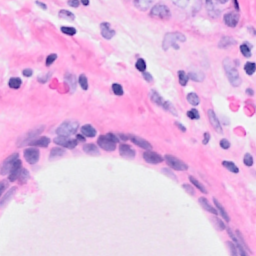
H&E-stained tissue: Breast